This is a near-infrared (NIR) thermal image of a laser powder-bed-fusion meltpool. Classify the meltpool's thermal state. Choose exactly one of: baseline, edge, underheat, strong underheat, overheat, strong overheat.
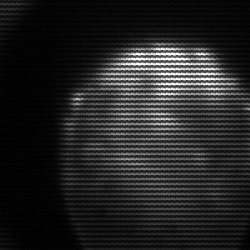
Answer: edge